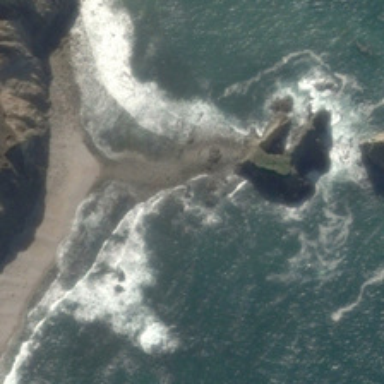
White waves are in a piece of ocean .